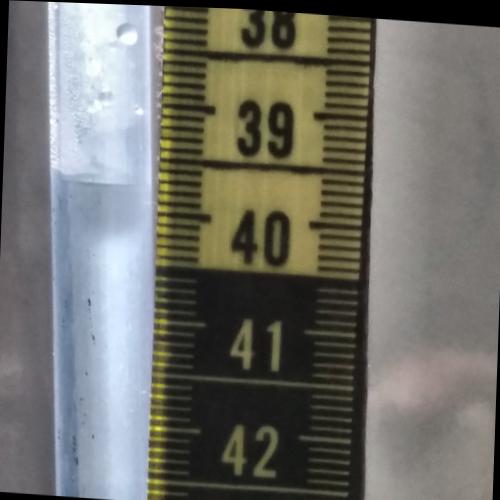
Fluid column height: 39.7 cm